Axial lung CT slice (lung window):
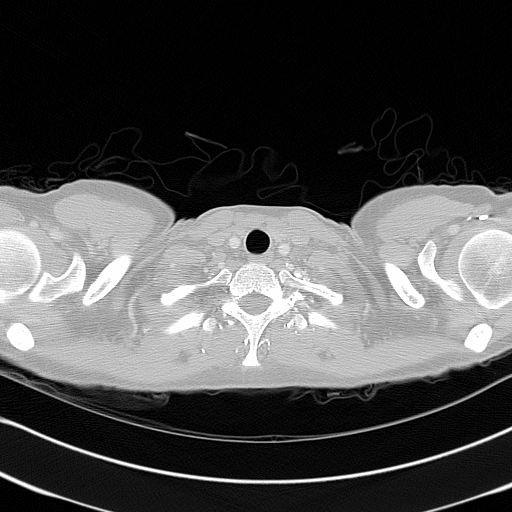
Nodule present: no